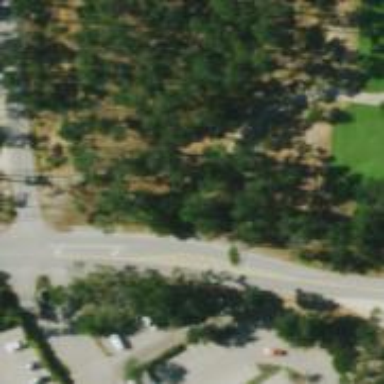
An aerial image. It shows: Service road designated as golf cart path.